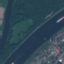
Label: River